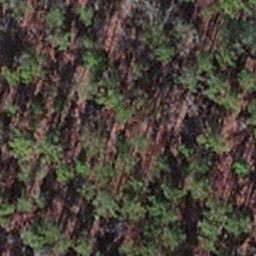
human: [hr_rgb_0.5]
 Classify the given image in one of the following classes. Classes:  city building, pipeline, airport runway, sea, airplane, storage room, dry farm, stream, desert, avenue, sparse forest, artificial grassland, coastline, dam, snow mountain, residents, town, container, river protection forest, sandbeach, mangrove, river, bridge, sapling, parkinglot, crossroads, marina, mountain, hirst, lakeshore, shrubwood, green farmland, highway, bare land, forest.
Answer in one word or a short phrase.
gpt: sapling